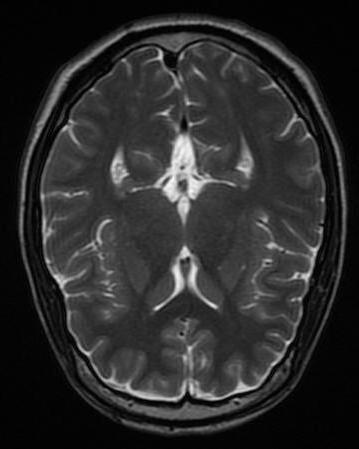
Label: notumor